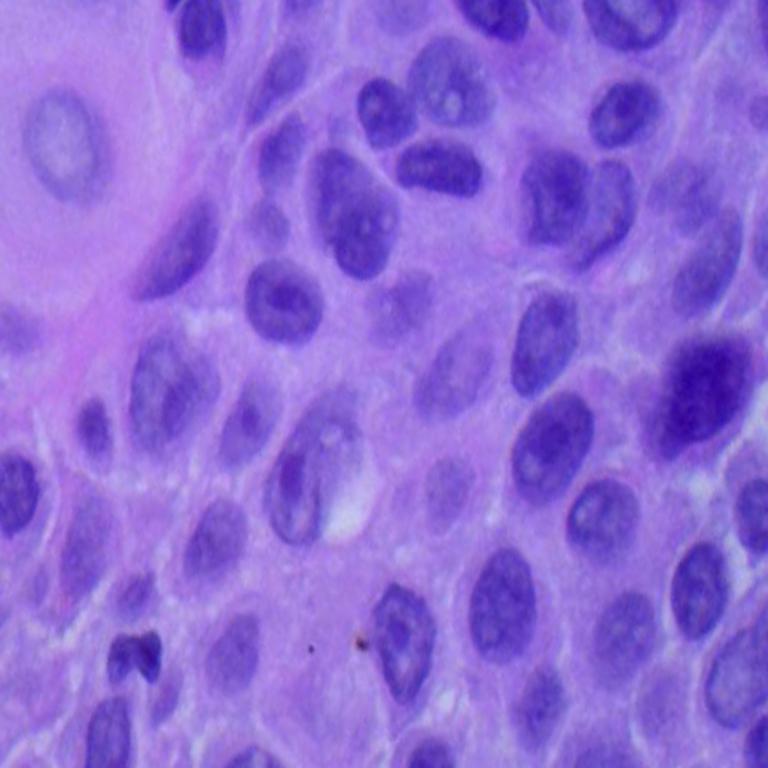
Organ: lung
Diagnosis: squamous carcinomas